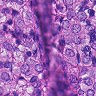
Metastatic tissue present: yes